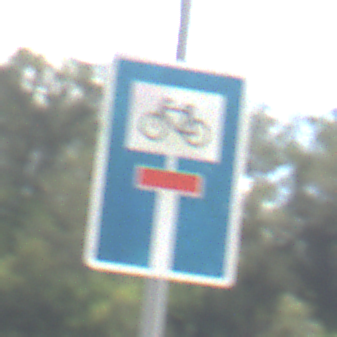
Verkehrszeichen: SackgasseRadverkehrDurchlaessig
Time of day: Midday
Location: Outdoor (Nature)
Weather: PartlyCloudy
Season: NotSpecified
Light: Natural